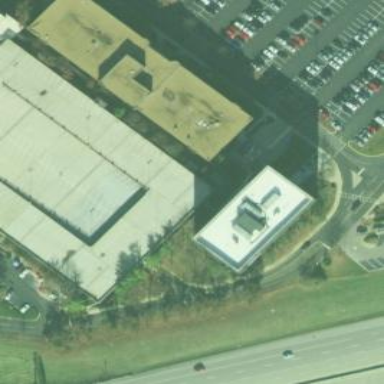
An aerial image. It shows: Commercial building.